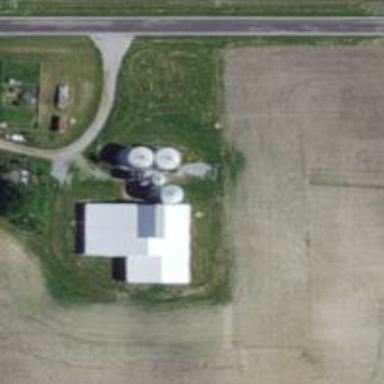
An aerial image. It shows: Silo.